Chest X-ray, AP view. Patient: 51 years old, sex M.
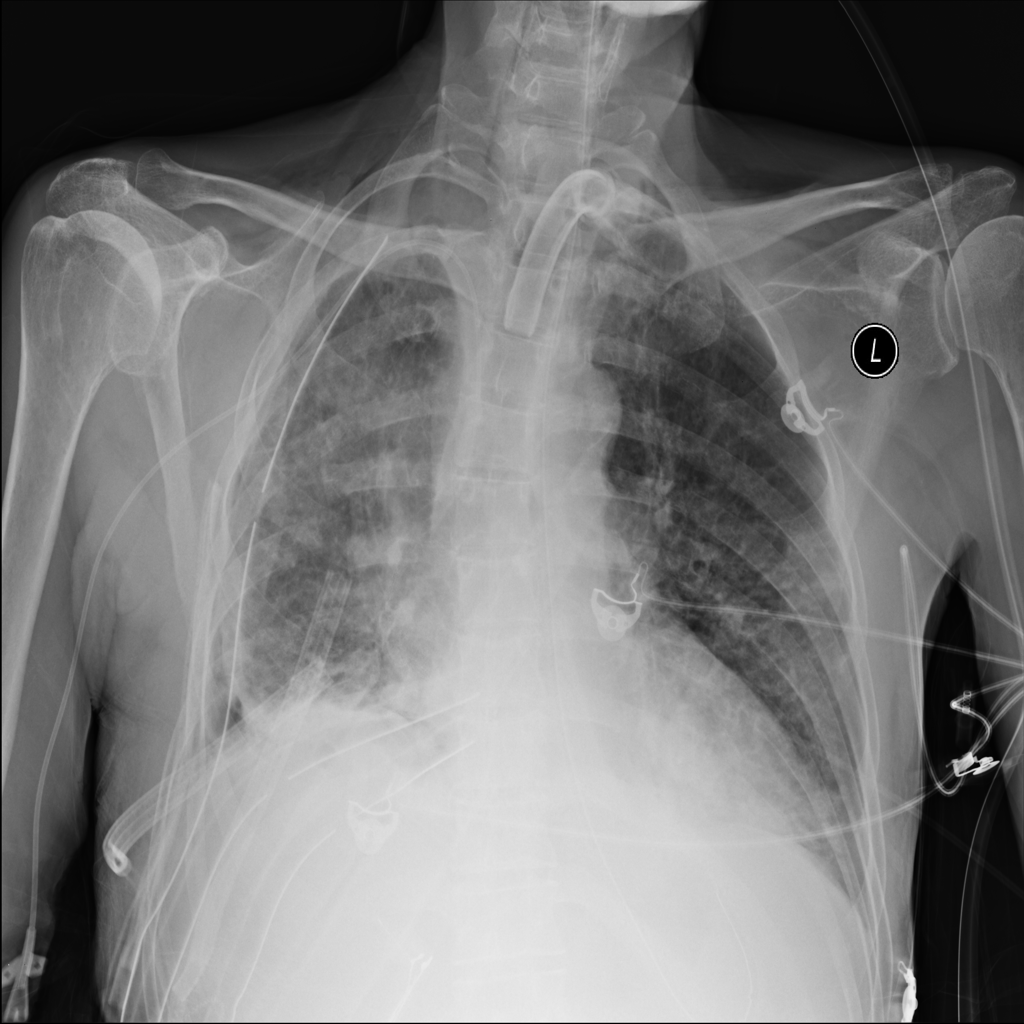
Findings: Pneumothorax